Question: I am trying to make each editText stick to its width and be placed exactly below the score I tried to make them each take have of the width of the screen but the white space of the editText took the whole space.
they are both child LinearLayout of a vertical LinearLayout

'''
<LinearLayout
android:layout_width="match_parent"
android:layout_height="wrap_content"
android:orientation="horizontal">
<TextView
android:id="@+id/rightScoreTV"
android:layout_height="wrap_content"
android:layout_width="0dp"
android:layout_weight="1"
android:textAlignment="center"
android:text="0"
android:textSize="60sp"
android:paddingTop="8dp"/>
<TextView
android:id="@+id/leftScoreTV"
android:layout_height="wrap_content"
android:layout_width="0dp"
android:layout_weight="1"
android:textAlignment="center"
android:text="0"
android:layout_alignParentRight="true"
android:textSize="60sp"
/>
</LinearLayout>
<LinearLayout
android:layout_width="match_parent"
android:layout_height="wrap_content"
android:orientation="horizontal">
<EditText
android:id="@+id/leftET"
android:layout_height="wrap_content"
android:layout_width="wrap_content"
android:minHeight="40dp"
android:minWidth="70dp"
android:maxLines="1"
android:background="@android:color/white"
android:inputType="number" />
<EditText
android:id="@+id/rightET"
android:layout_height="wrap_content"
android:layout_width="wrap_content"
android:minHeight="40dp"
android:minWidth="70dp"
android:maxLines="1"
android:background="@android:color/white"
android:inputType="number" />
</LinearLayout>
'''
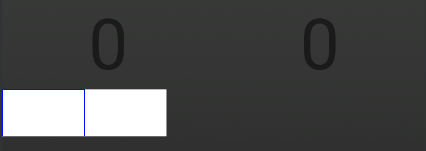
Answer: you can try this below:
'''
<LinearLayout
android:layout_width="match_parent"
android:layout_height="wrap_content"
android:orientation="horizontal">
<LinearLayout
android:layout_width="0dp"
android:layout_height="wrap_content"
android:layout_weight="1"
android:orientation="vertical">
<TextView
android:id="@+id/rightScoreTV"
android:layout_width="match_parent"
android:layout_height="wrap_content"
android:paddingTop="8dp"
android:text="0"
android:textAlignment="center"
android:textSize="60sp"/>
<EditText
android:id="@+id/leftET"
android:layout_width="match_parent"
android:layout_height="wrap_content"
android:background="@android:color/white"
android:inputType="number"
android:maxLines="1"
android:minHeight="40dp"
android:minWidth="70dp"/>
</LinearLayout>
<LinearLayout
android:layout_width="0dp"
android:layout_height="wrap_content"
android:layout_weight="1"
android:orientation="vertical">
<TextView
android:id="@+id/leftScoreTV"
android:layout_width="match_parent"
android:layout_height="wrap_content"
android:layout_alignParentRight="true"
android:text="0"
android:textAlignment="center"
android:textSize="60sp"
/>
<EditText
android:id="@+id/rightET"
android:layout_width="match_parent"
android:layout_height="wrap_content"
android:background="@android:color/white"
android:inputType="number"
android:maxLines="1"
android:minHeight="40dp"
android:minWidth="70dp"/>
</LinearLayout>
</LinearLayout>
'''